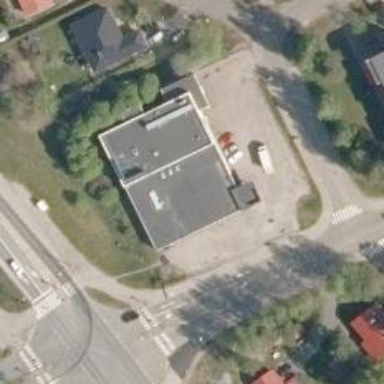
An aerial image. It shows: Fitness centre on leisure land.